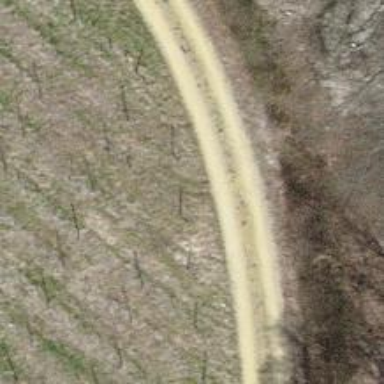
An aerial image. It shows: Gravel track.